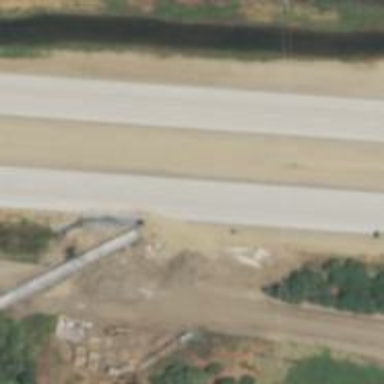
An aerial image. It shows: Culvert tunnel.